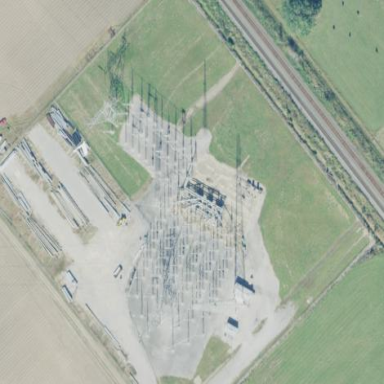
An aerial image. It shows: Outdoor power substation surrounded by fence. This substation operates at the transmission level.